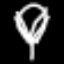
Label: leaf